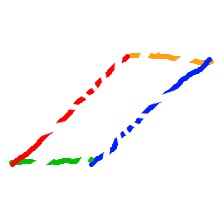
Shape: parallelogram